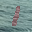
Label: 1